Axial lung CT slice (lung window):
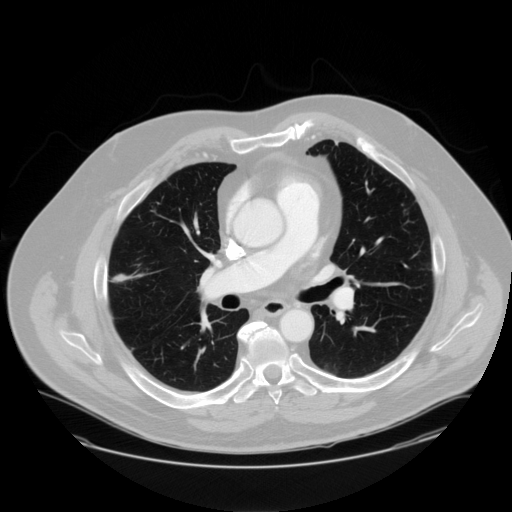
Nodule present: no